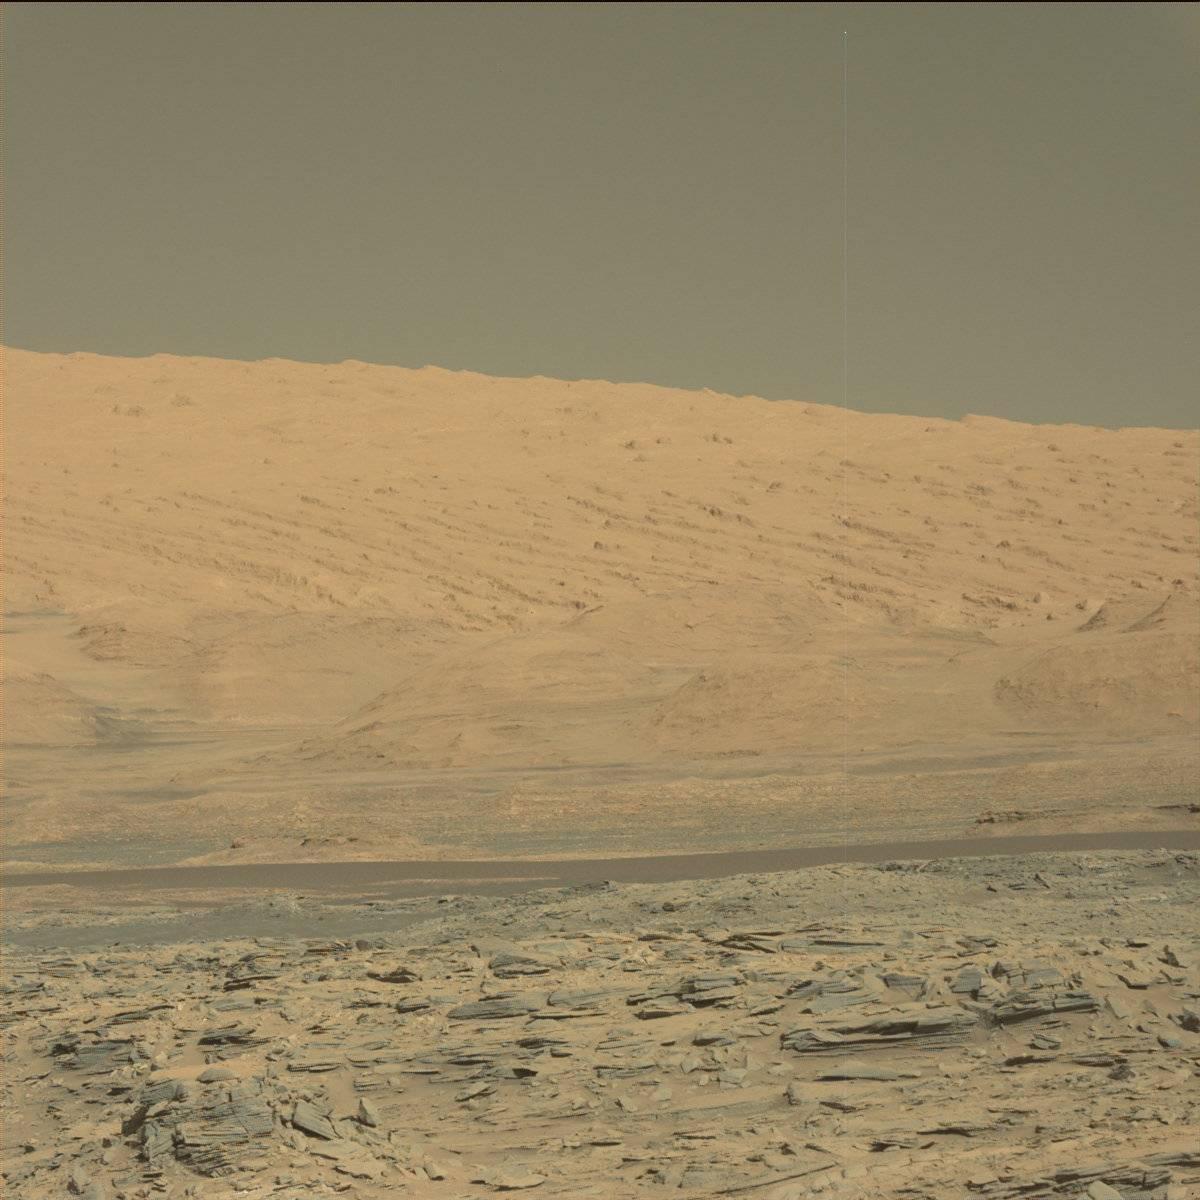
Terrain classes present: Bedrock, Ridge, Sand / Soil, Sky